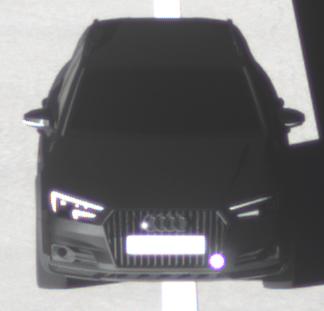
Make: Audi
Model: A4 Allroad 45 TFSI
Detailed model: A4 (B9) allroad
Model produced from: 2019/02
Model produced until: 2019/05
Doors: 5
Color: black
Road condition: dry road
Daytime: sunrise or sunset
Contrast: high contrast